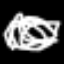
Label: squiggle